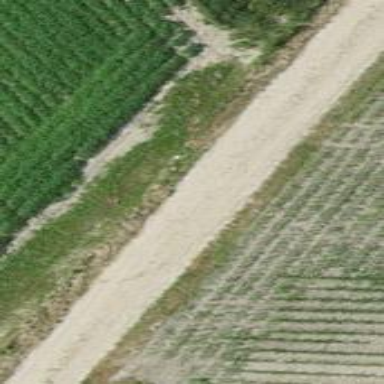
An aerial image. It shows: Track road with grade3 tracktype.